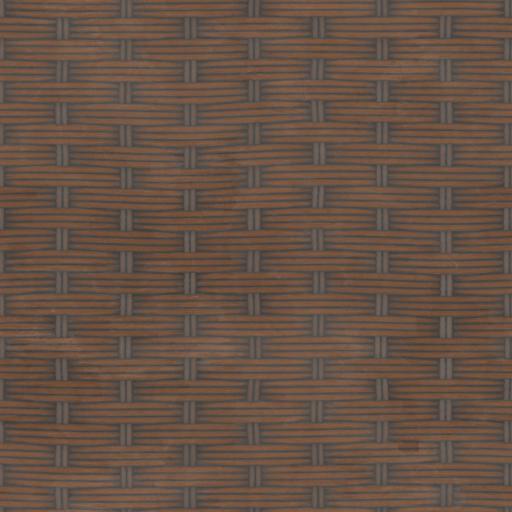
Tags: brown dark wicker